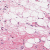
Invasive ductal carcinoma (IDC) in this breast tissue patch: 0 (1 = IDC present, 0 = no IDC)